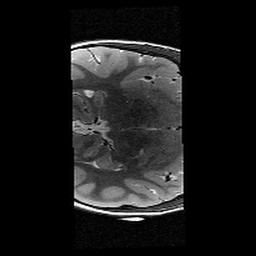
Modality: T2w
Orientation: axial
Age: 11
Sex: female
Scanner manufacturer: siemens
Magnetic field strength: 3 T
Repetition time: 9.23 s
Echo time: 0.067 s